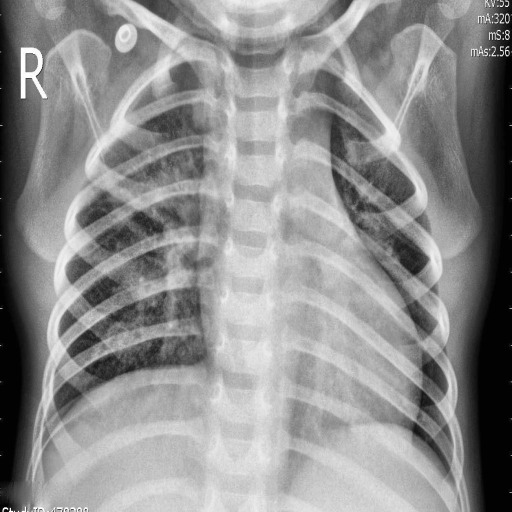
Finding: PNEUMONIA